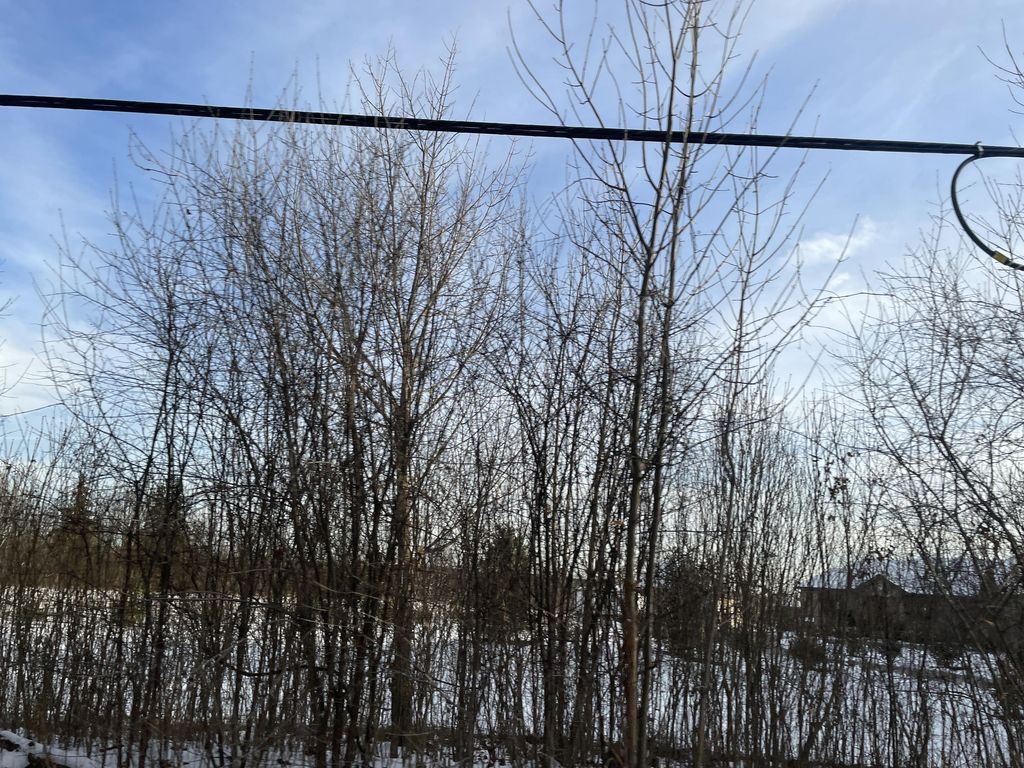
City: kitchener-waterloo